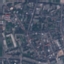
Label: Residential